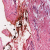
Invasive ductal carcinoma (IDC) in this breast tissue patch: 0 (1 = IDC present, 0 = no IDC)